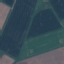
Label: AnnualCrop